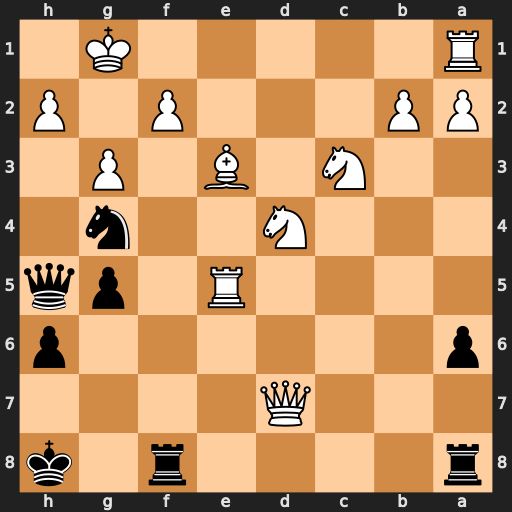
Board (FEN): r4r1k/3Q4/p6p/4R1pq/3N2n1/2N1B1P1/PP3P1P/R5K1
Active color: b
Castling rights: -
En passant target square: -
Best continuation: Qxh2+ Kf1 Rxf2+ Bxf2 Qxf2#